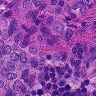
Metastatic tissue present: yes